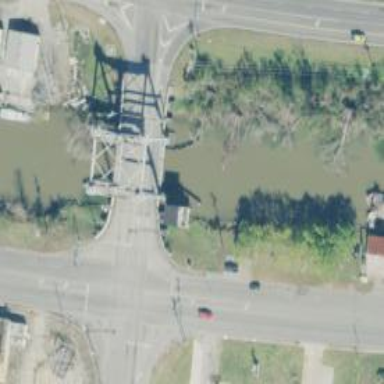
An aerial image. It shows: Secondary road crossing lift bridge.